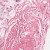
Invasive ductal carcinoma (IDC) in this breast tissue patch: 0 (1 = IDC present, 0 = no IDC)